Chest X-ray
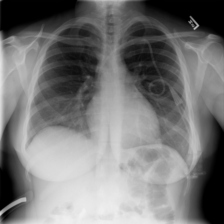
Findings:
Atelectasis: negative
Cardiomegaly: negative
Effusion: negative
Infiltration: negative
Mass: negative
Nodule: positive
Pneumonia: negative
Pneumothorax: negative
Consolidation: negative
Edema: negative
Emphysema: negative
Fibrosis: negative
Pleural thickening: negative
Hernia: negative